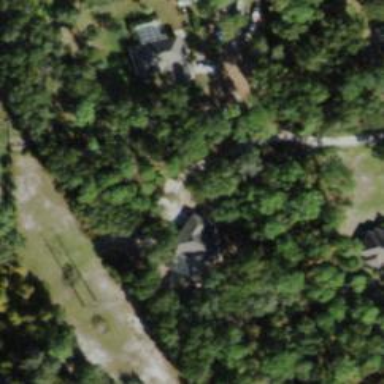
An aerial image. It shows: Driveway leading to service road.